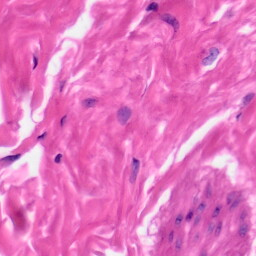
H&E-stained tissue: Skin